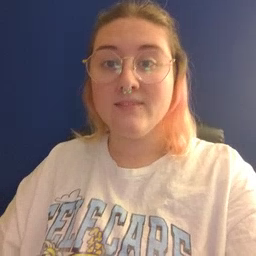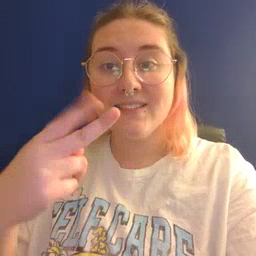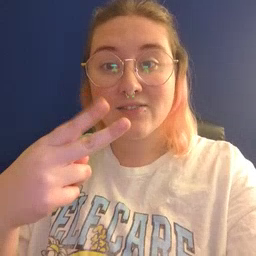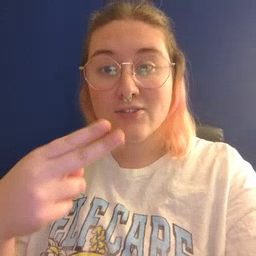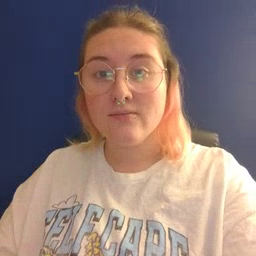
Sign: scissors